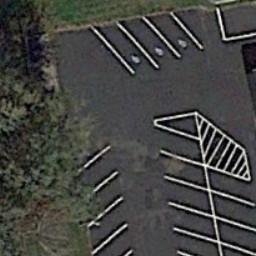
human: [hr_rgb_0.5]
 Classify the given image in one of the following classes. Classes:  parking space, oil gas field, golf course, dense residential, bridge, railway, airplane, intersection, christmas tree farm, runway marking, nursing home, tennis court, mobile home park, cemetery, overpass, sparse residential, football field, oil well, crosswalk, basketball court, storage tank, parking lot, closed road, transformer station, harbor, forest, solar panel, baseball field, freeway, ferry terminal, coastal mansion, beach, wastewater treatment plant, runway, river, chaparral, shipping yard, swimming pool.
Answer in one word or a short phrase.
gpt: parking space